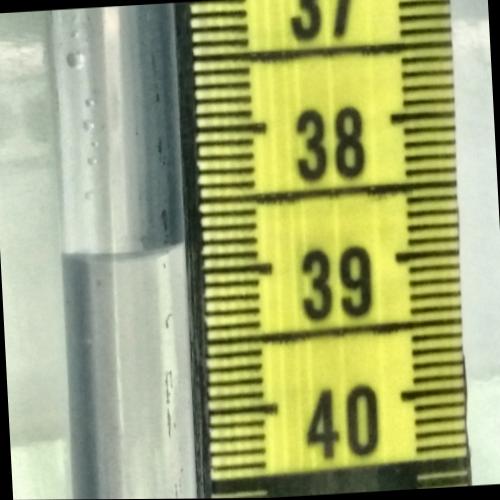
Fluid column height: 38.8 cm